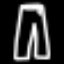
Label: pants